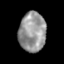
Tissue: skin
Cell type: Epithelial cells
Senescence score: 0.246
Nuclear area (px): 1041
Mean DAPI intensity: 150.396